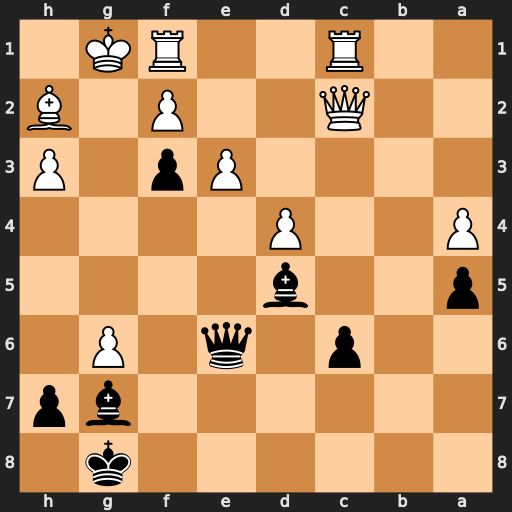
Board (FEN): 6k1/6bp/2p1q1P1/p2b4/P2P4/4Pp1P/2Q2P1B/2R2RK1
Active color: b
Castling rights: -
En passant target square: -
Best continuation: Qxh3 gxh7+ Kf7 Qf5+ Qxf5